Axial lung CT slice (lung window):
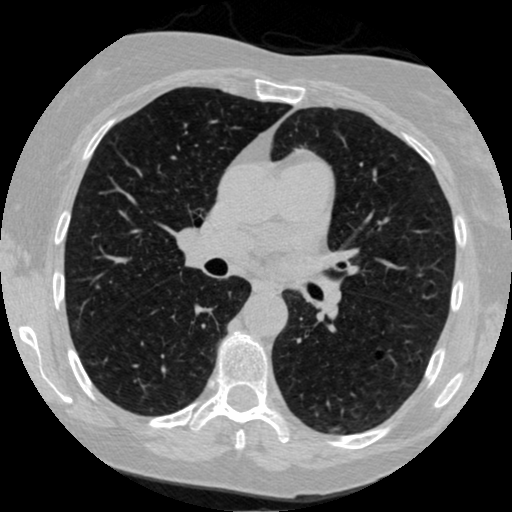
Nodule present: no